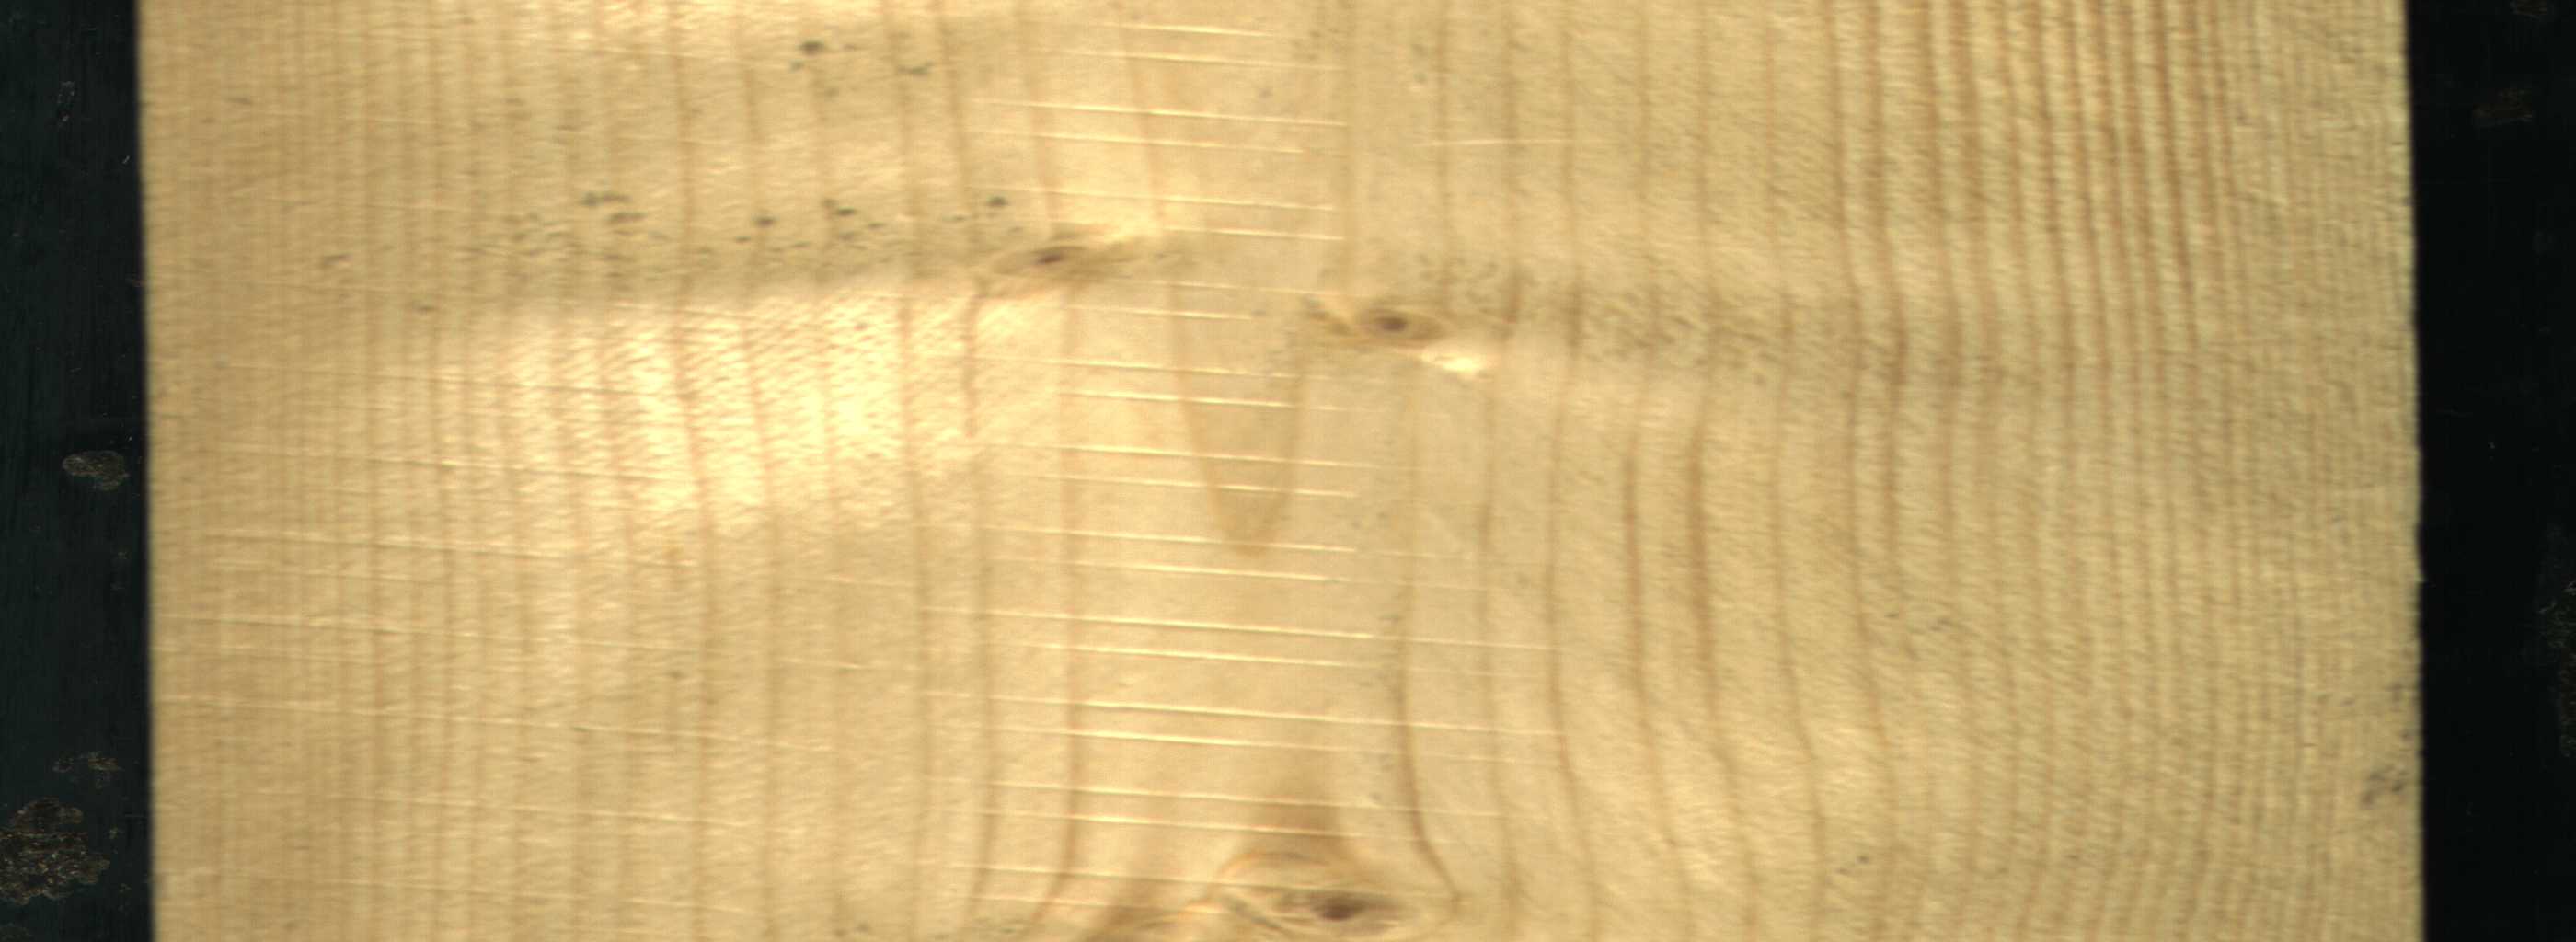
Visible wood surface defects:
Live_Knot
Live_Knot
Live_Knot